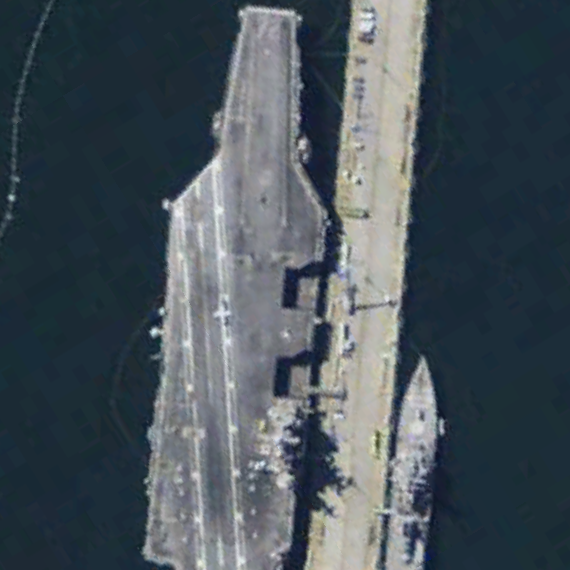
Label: aircraft_carrier